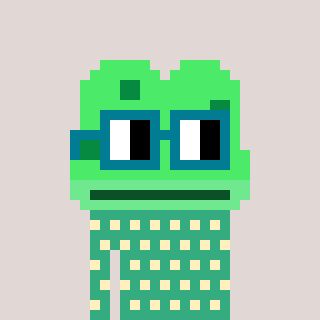
a pixel art character with square dark green glasses, a frog-shaped head and a teal-colored body on a warm background